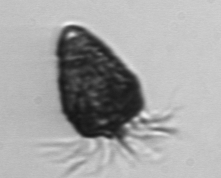
Label: Strombidium_morphotype2